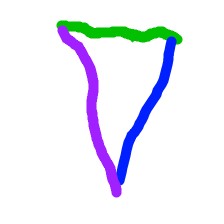
Shape: triangle